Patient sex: M
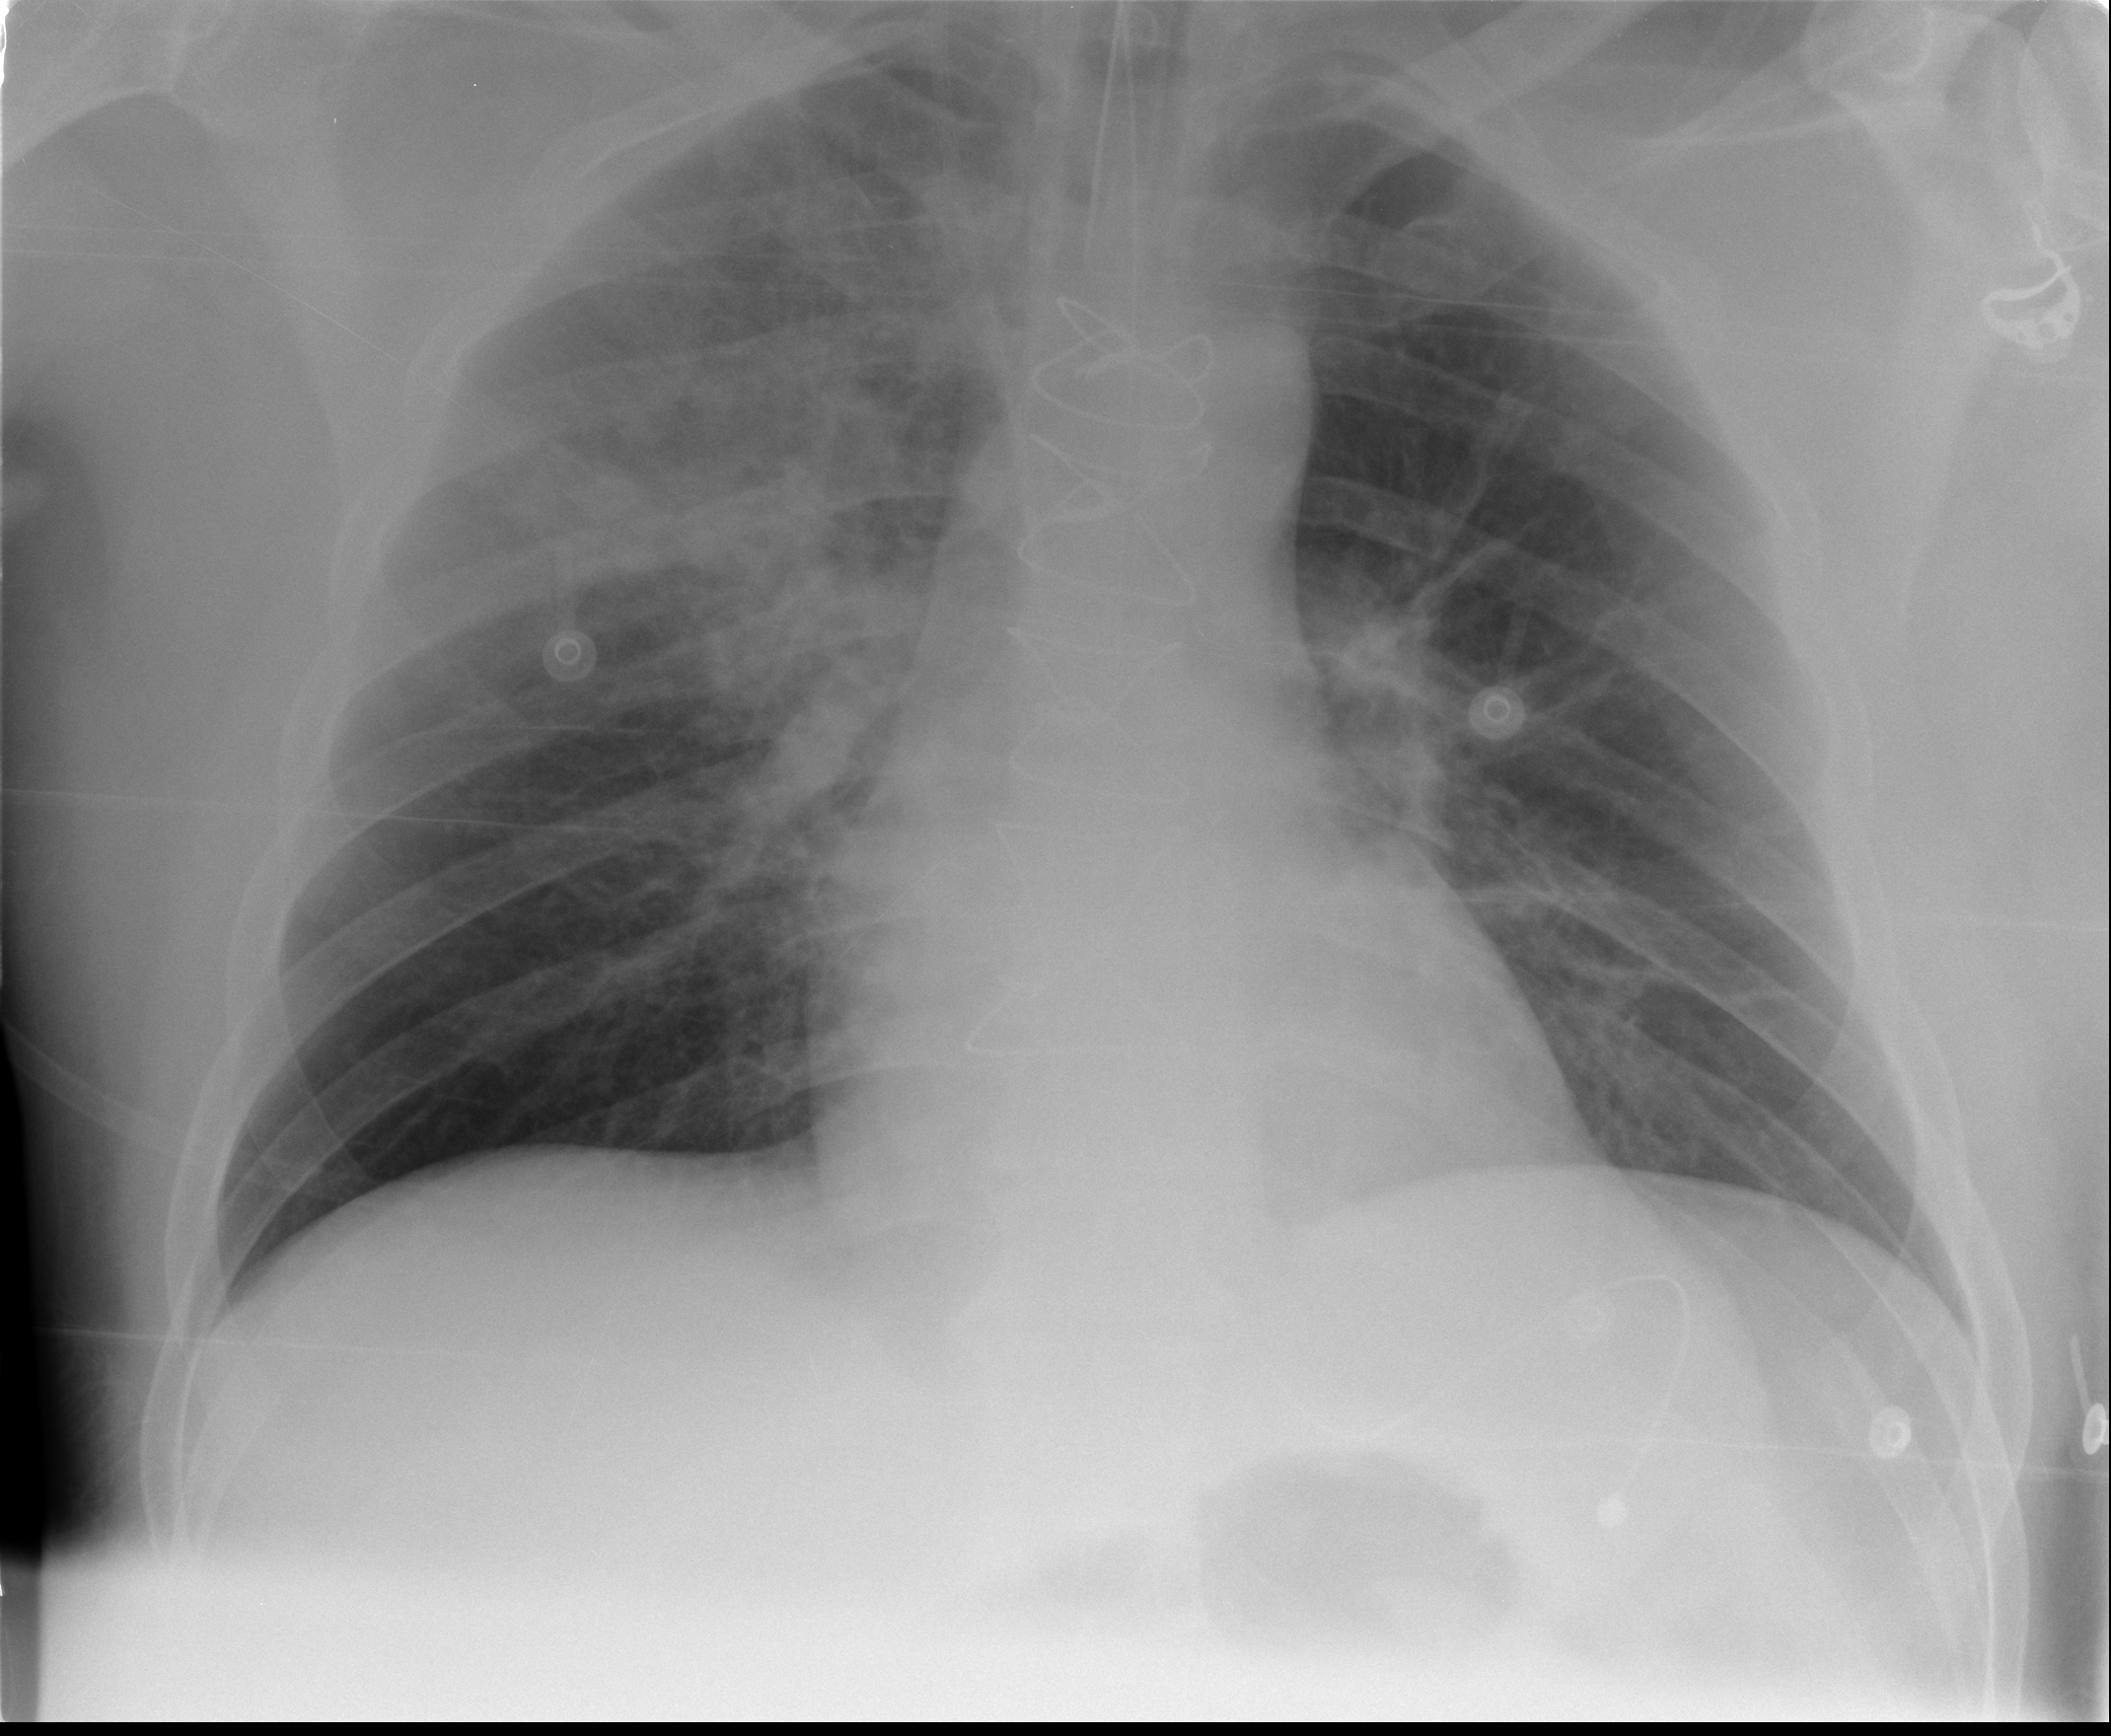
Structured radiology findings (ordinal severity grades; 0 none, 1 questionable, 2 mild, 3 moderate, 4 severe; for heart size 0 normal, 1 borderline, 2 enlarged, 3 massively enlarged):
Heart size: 0
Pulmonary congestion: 0
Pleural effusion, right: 0
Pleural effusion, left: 0
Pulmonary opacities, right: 3
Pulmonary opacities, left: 0
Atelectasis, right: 0
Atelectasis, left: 0